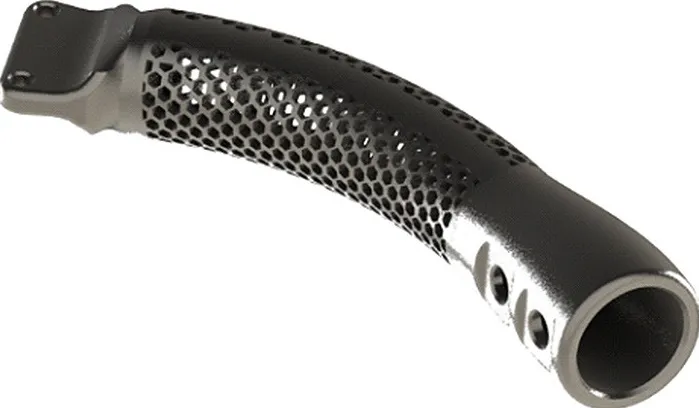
Titanium design of the lateral half of the clavicle. The size of the prosthesis corresponded to that of the lost portion of the clavicle, and the prosthesis had a porous structure to reduce the modulus.
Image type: radiology (ct)